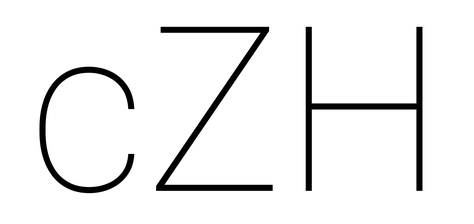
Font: Roboto_Thin